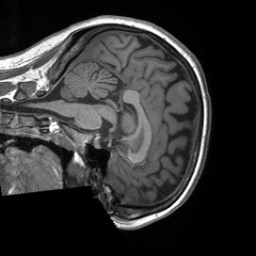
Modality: T1w
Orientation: sagittal